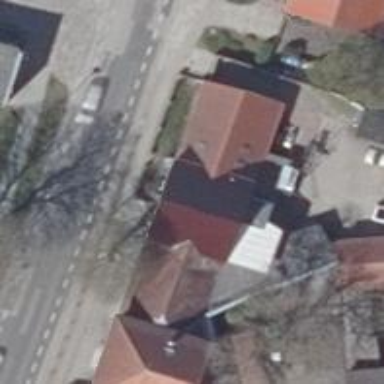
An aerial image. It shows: Beauty shop.